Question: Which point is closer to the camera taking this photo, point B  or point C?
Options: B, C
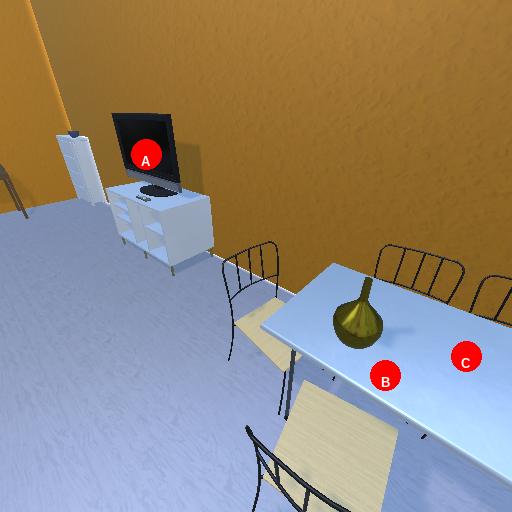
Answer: B